Question: I have a df as below and i wanted to generate time-series plot using geom_line. Here is the summary of my data:
'''
summary(data.t.m)
sample side time day variable value
HA2015_E10AF.bam: 1 E:69 1 :12 F:72 nc.counts:138 Min. : 4.346
HA2015_E10BF.bam: 1 W:69 2 :12 S:66 1st Qu.: 6.949
HA2015_E10CF.bam: 1 3 :12 Median : 8.529
HA2015_E11AF.bam: 1 4 :12 Mean : 9.085
HA2015_E11AS.bam: 1 5 :12 3rd Qu.:10.501
HA2015_E11BF.bam: 1 6 :12 Max. :23.047
(Other) :132 (Other):66
'''
Here is the code for generating the line plot:
'''
plt <- ggplot(data.t.m, aes(time, value, group = side, colour = side))
plt <- plt + stat_summary(fun.y = "mean", geom="line", size = 2, position=position_dodge(0.95))
plt <- plt + stat_summary(fun.data="calc.sem", geom="errorbar")
'''
The plot that is generated is as below...

Now my question is how can i add points corresponding to each of the time points on the ggplot?
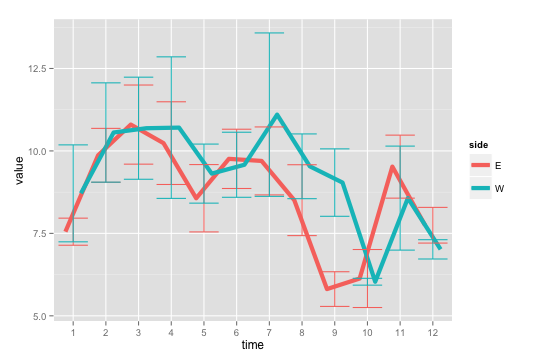
Answer: It might be that your points are hidden underneath your line which was size=2. Setting the point size in geom_point to a bigger size may resolve your problem. See below an example, I simulated your data for the first part of the time-series and for ease left out the error bars.
'''
df<-data.frame(time=as.factor(c(1,1,2,2,3,3,4,4,5,5)), value=as.numeric(c(7, 8, 9, 10, 10, 11, 10.5, 11.4, 10.9, 11.6)), side=as.factor(c("E","F","E","F","E","F","E","F","E","F")))
'''
'''
library(ggplot2)
p<-ggplot(df, aes(time,value, group=side, colour=side)) + geom_line(size=1)
p<-p+geom_point(size=4)
p
'''